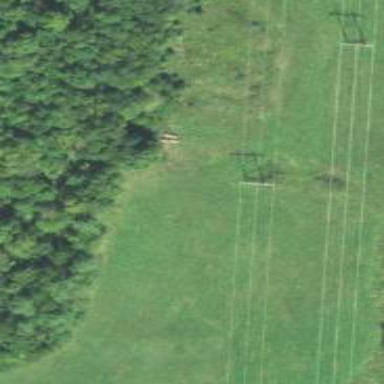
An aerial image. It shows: H-frame designed tower for power lines.